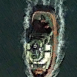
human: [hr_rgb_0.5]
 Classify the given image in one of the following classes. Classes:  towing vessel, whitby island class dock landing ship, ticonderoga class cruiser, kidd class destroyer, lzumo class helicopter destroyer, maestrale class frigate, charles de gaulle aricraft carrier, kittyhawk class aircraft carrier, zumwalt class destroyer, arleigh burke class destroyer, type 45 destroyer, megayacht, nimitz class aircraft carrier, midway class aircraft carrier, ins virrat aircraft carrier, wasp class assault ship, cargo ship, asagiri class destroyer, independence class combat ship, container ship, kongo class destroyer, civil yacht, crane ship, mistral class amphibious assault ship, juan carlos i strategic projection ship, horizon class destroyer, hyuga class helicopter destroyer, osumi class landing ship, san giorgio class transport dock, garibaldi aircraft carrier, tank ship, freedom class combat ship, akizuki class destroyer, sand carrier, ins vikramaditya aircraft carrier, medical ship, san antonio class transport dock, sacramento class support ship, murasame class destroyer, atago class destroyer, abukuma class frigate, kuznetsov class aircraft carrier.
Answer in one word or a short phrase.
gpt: Towing vessel